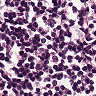
Metastatic tissue present: no